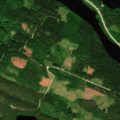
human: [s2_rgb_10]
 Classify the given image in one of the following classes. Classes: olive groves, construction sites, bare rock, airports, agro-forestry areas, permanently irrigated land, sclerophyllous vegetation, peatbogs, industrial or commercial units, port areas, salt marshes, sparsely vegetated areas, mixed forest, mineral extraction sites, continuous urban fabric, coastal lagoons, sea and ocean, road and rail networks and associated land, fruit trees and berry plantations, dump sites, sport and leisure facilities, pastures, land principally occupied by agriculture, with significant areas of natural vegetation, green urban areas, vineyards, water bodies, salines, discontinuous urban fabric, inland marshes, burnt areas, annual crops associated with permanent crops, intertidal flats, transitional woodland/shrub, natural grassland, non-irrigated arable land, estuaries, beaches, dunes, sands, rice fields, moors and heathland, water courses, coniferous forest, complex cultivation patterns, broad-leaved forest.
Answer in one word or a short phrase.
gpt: broad-leaved forest, coniferous forest, mixed forest, transitional woodland/shrub, water bodies